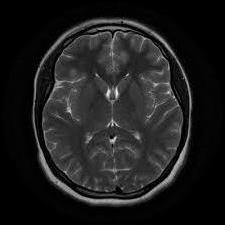
Label: notumor